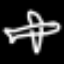
Label: airplane